Question: I'm currently developing a jQuery Mobile app that runs in Phonegap. I'm testing the app on a Samsung pocket. As such I'm currently running into the following problem as seen in the picture.

Case in my HTML file I'm using the 'target-densitydpi=device-dpi' so I'd assume that the phone adjusts based on this? Would the phone not scale down and allow for the buttons to fit?
I'm not entirely sure how to fix this?? Any ideas?
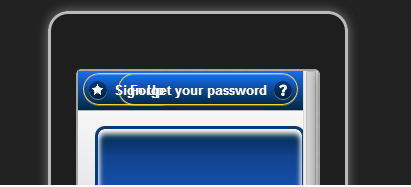
Answer: Simple answer really. In the body tag just adjust the font:
'''
body{
font-size:100%
}
'''